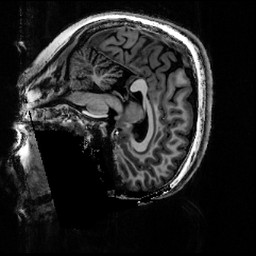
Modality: T1w
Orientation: sagittal
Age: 18
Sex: female